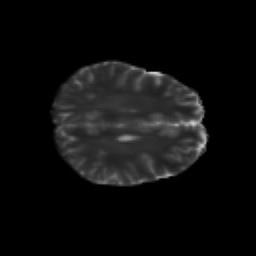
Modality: T2w
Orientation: axial
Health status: healthy
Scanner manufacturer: siemens
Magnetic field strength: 3 T
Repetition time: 10 s
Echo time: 0.092 s